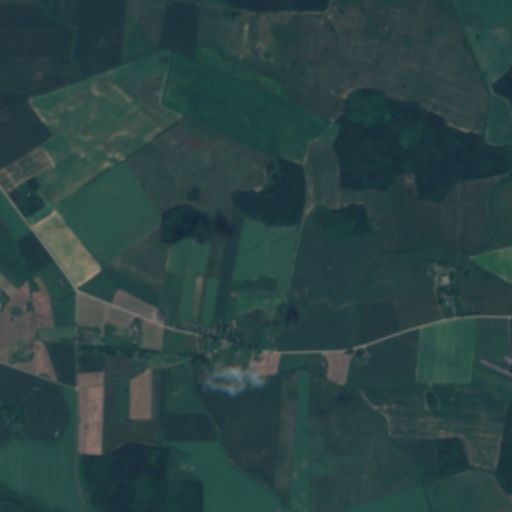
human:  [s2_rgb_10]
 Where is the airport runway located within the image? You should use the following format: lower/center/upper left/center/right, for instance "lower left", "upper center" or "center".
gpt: The airport runway is located in the lower right of the image.
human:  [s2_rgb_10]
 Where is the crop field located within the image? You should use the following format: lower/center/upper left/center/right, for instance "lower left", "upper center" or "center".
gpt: The crop field is located in the lower left of the image.
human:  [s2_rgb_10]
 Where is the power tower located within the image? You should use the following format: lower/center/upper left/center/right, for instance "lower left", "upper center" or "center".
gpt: The power tower is located in the left of the image.
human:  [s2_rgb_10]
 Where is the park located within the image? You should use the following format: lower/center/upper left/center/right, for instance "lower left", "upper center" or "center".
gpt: There is no park in the image.